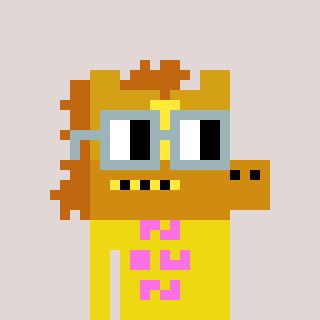
a pixel art character with square dark gray glasses, a yellow horse-shaped head and a yellow-colored body on a warm background